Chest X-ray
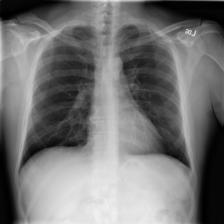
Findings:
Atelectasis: negative
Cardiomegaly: negative
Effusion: negative
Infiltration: negative
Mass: negative
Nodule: negative
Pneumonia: negative
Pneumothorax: negative
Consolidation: negative
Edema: negative
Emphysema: negative
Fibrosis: negative
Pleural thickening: negative
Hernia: negative